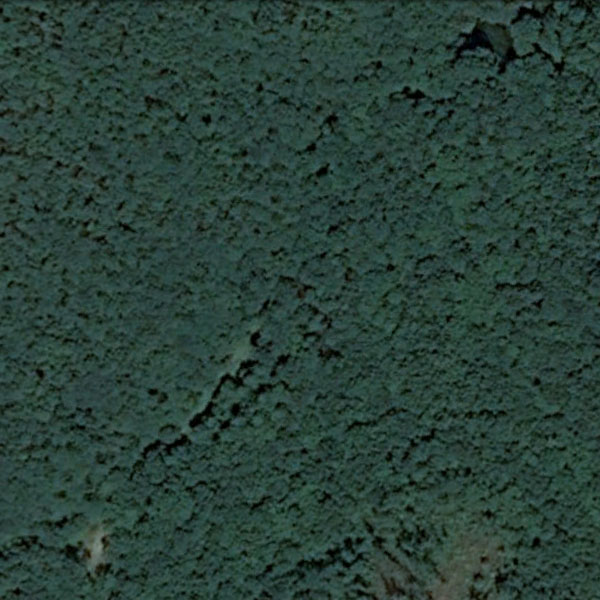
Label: Forest